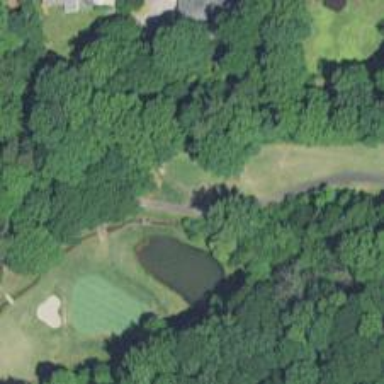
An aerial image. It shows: Path for both road and golf.